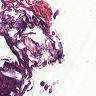
Metastatic tissue present: no